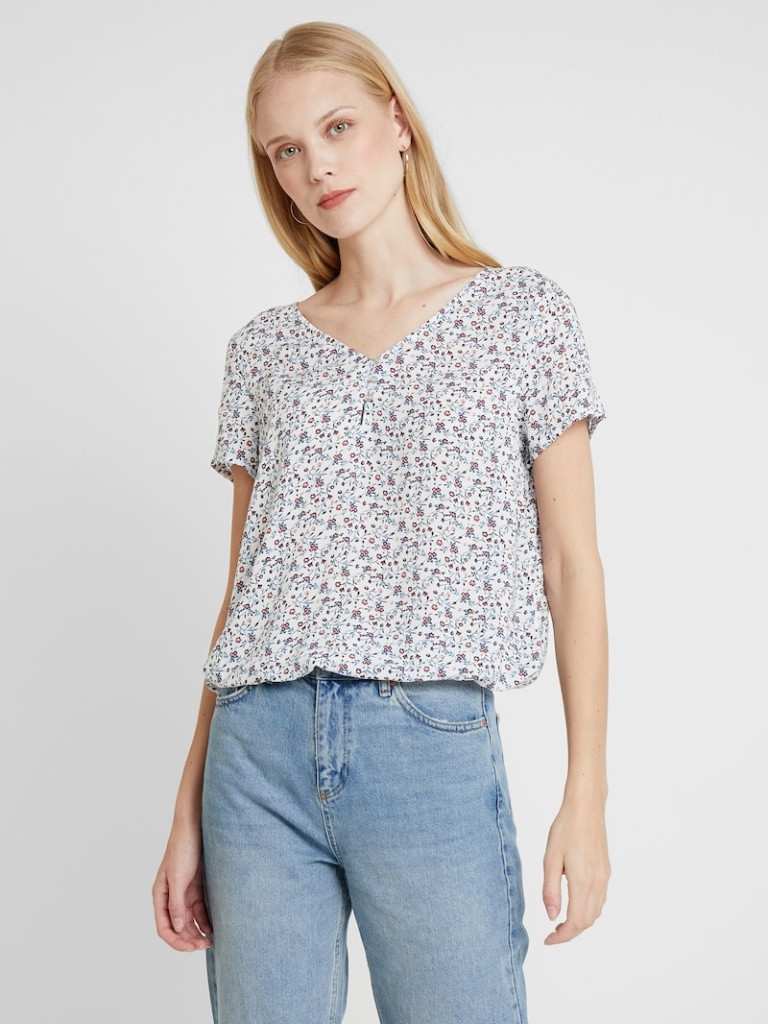
cotton relaxed short sleeve hip length Untucked v-neck t-shirt